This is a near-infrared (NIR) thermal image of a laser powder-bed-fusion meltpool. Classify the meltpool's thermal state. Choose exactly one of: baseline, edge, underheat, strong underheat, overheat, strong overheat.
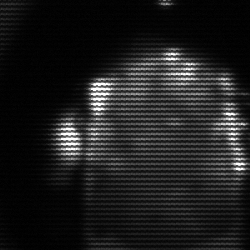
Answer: baseline